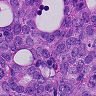
Metastatic tissue present: yes